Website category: camera
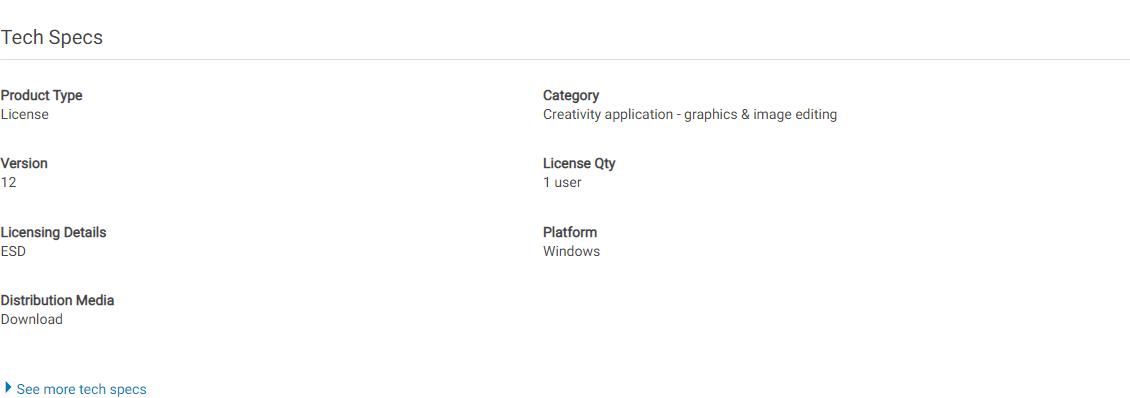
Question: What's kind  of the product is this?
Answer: License

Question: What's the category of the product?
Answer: License

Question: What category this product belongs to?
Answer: License

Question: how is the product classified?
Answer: License

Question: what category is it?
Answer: License

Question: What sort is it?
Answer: License

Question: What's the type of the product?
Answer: License